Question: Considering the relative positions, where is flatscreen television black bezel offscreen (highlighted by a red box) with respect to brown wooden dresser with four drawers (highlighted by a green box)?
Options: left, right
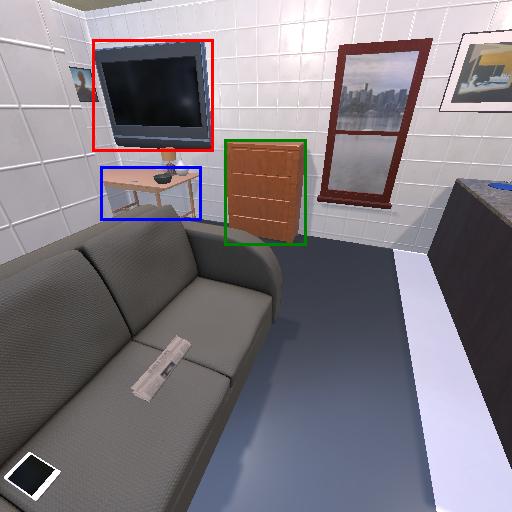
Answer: left